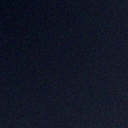
Screen state: off